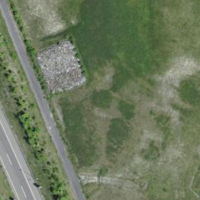
EUNIS habitat code: 57
Species observed at this site:
Ruspolia nitidula
Calliptamus italicus